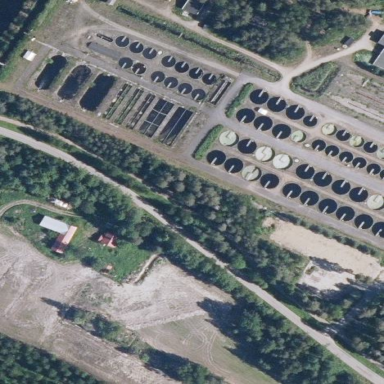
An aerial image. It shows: Area dedicated to aquaculture.